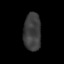
Tissue: skin
Cell type: Epithelial cells
Senescence score: 0.1879
Nuclear area (px): 642
Mean DAPI intensity: 60.6